A scalogram of one vibration snapshot from a rotating bearing is shown, computed with a continuous wavelet transform. Diagnose the bearing from this image, choosing from: normal, inner_race, outer_race, ball.
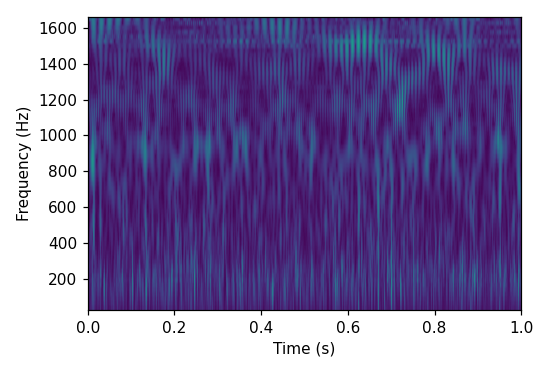
Answer: inner_race